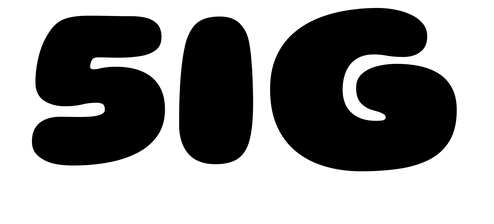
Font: Gluten_Black